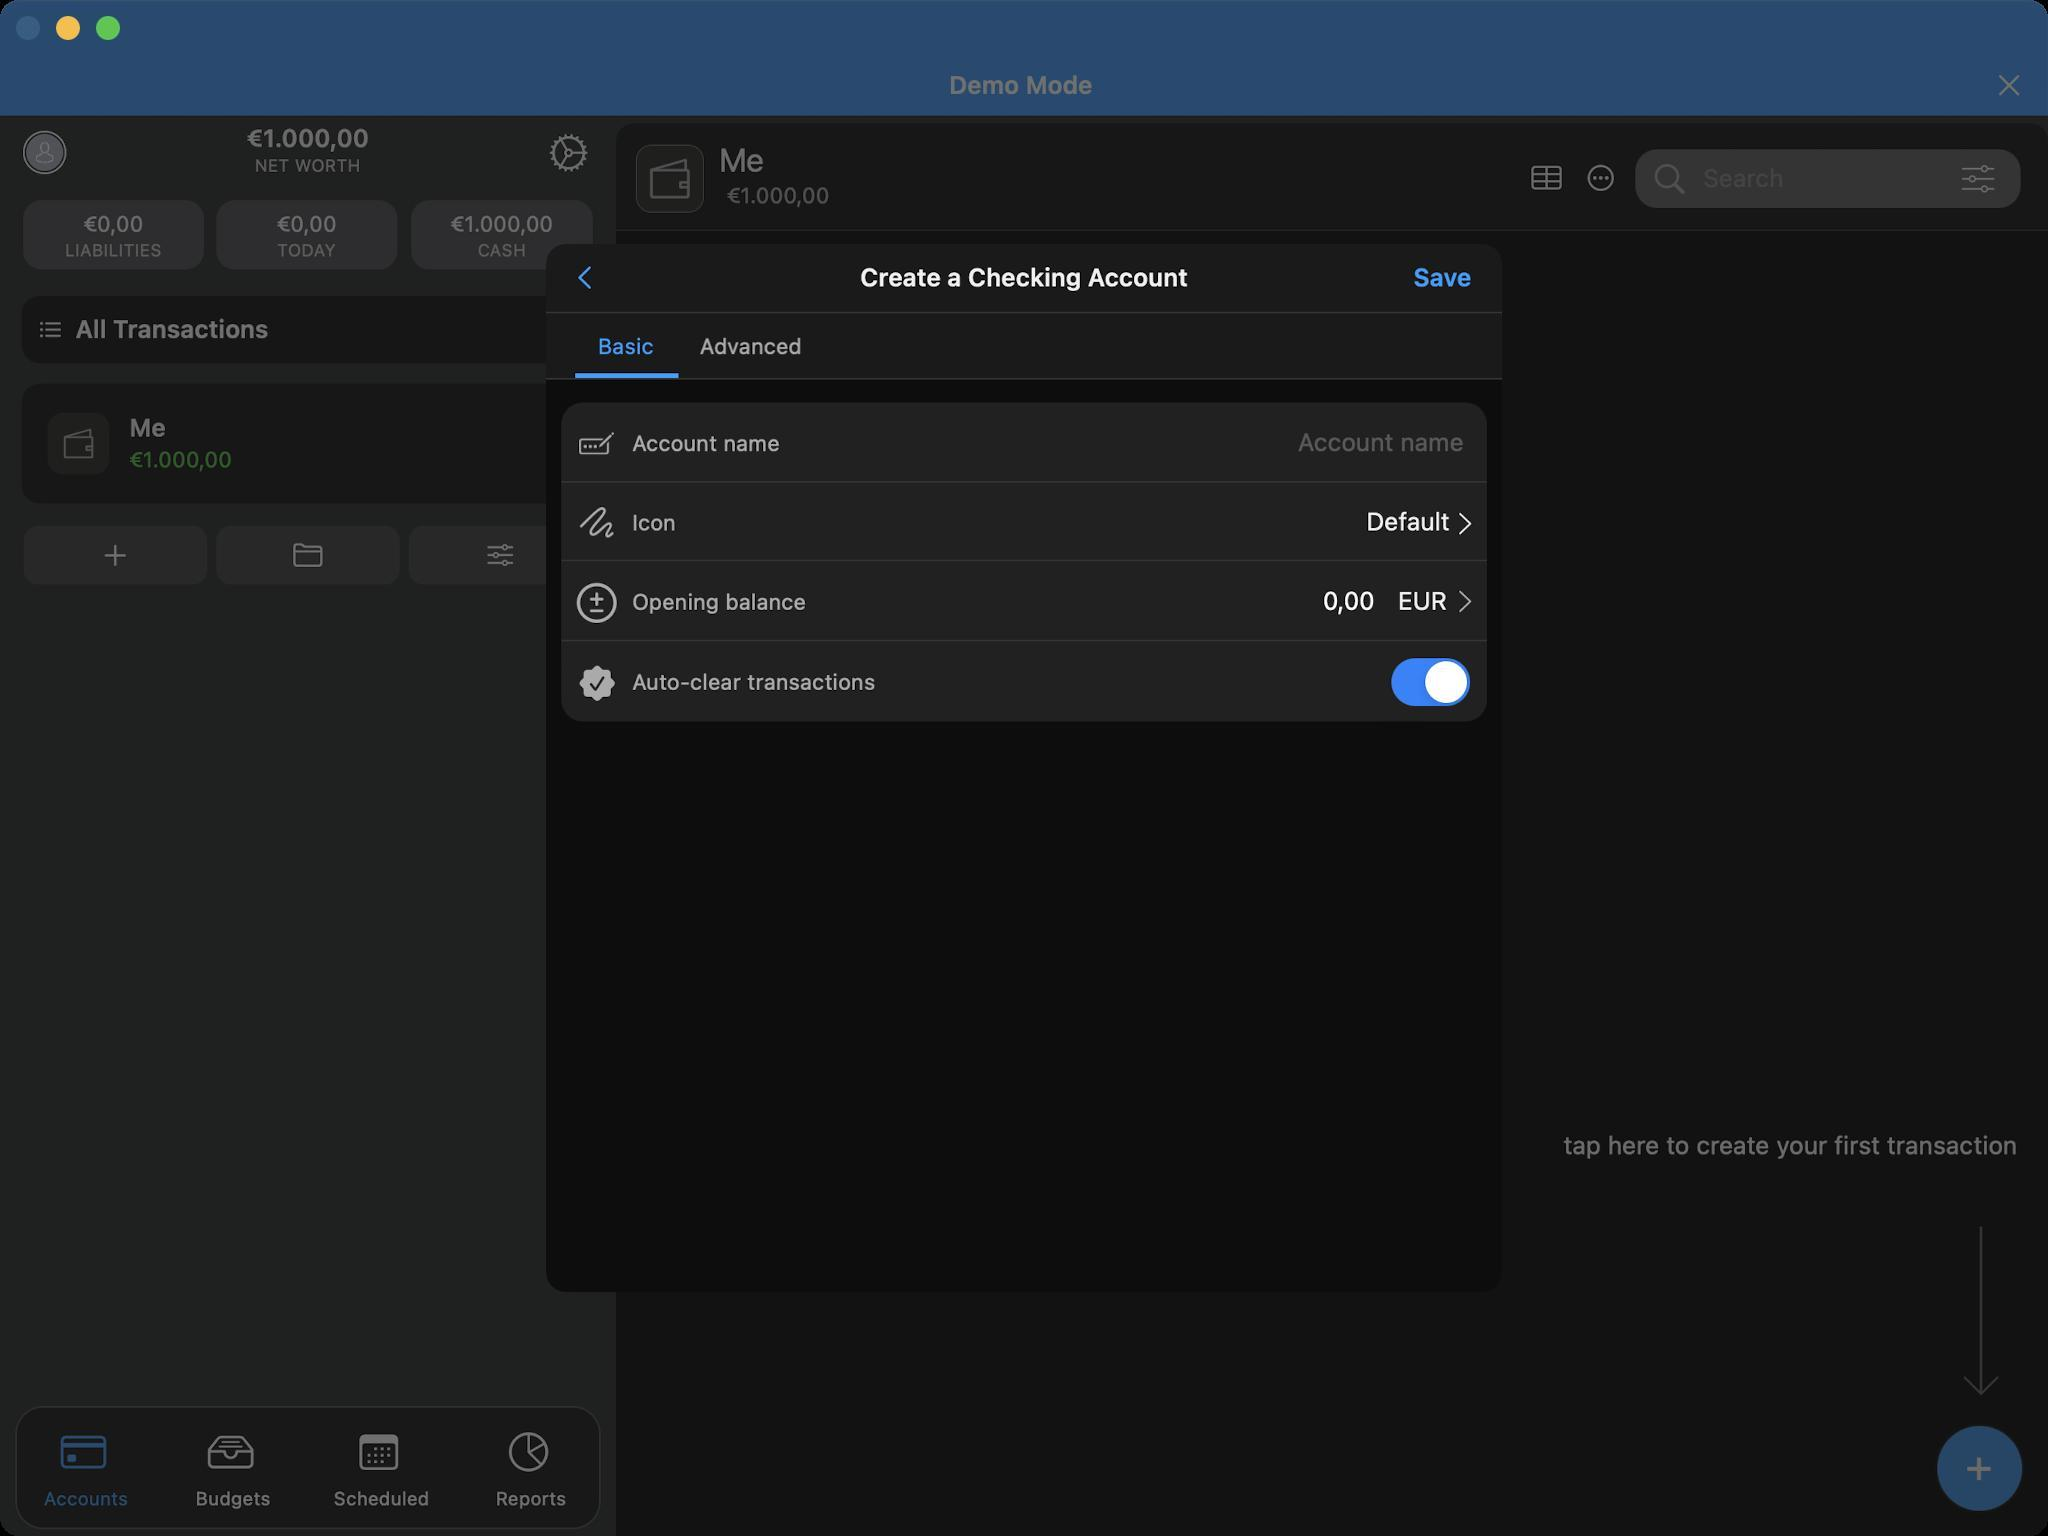
Accessibility tree:
{"name": "MoneyWiz", "role": "AXWindow", "description": null, "role_description": "standard window", "value": null, "position": "352.00;95.00", "size": "1024;768", "children": [{"name": null, "role": "AXGroup", "description": null, "role_description": "group", "value": null, "position": "0.00;0.00", "size": "1024;768", "children": [{"name": null, "role": "AXGroup", "description": null, "role_description": "group", "value": null, "position": "0.00;0.00", "size": "1024;768", "children": []}]}, {"name": null, "role": "AXButton", "description": null, "role_description": "close button", "value": null, "position": "7.00;6.00", "size": "14;16", "children": []}, {"name": null, "role": "AXButton", "description": null, "role_description": "zoom button", "value": null, "position": "47.00;6.00", "size": "14;16", "children": [{"name": null, "role": "AXGroup", "description": null, "role_description": "group", "value": null, "position": "47.00;6.00", "size": "14;16", "children": [{"name": null, "role": "AXGroup", "description": null, "role_description": "group", "value": null, "position": "47.00;6.00", "size": "14;16", "children": []}]}]}, {"name": null, "role": "AXButton", "description": null, "role_description": "minimize button", "value": null, "position": "27.00;6.00", "size": "14;16", "children": []}, {"name": null, "role": "AXSheet", "description": null, "role_description": "sheet", "value": null, "position": "273.00;122.00", "size": "478;524", "children": [{"name": null, "role": "AXGroup", "description": null, "role_description": "group", "value": null, "position": "273.00;122.00", "size": "478;524", "children": [{"name": null, "role": "AXGroup", "description": null, "role_description": "group", "value": null, "position": "273.00;122.00", "size": "478;524", "children": [{"name": null, "role": "AXGroup", "description": null, "role_description": "group", "value": null, "position": "273.00;122.00", "size": "478;524", "children": [{"name": null, "role": "AXGroup", "description": null, "role_description": "group", "value": null, "position": "273.00;122.00", "size": "478;524", "children": [{"name": null, "role": "AXButton", "description": "Back", "role_description": "button", "value": null, "position": "273.00;122.00", "size": "62;34", "children": []}, {"name": null, "role": "AXStaticText", "description": "Create a Checking Account", "role_description": "text", "value": null, "position": "350.00;122.00", "size": "324;34", "children": []}, {"name": null, "role": "AXButton", "description": "Done", "role_description": "button", "value": null, "position": "680.33;122.00", "size": "71;34", "children": []}, {"name": null, "role": "AXButton", "description": "Basic", "role_description": "button", "value": null, "position": "287.63;156.65", "size": "51;32", "children": []}, {"name": null, "role": "AXButton", "description": "Advanced", "role_description": "button", "value": null, "position": "338.57;156.65", "size": "74;32", "children": []}, {"name": null, "role": "AXStaticText", "description": "Account name", "role_description": "text", "value": null, "position": "316.12;201.31", "size": "170;40", "children": []}, {"name": null, "role": "AXTextField", "description": null, "role_description": "text field", "value": "", "position": "496.30;201.31", "size": "236;40", "children": []}, {"name": null, "role": "AXStaticText", "description": "Icon", "role_description": "text", "value": null, "position": "316.12;241.35", "size": "154;39", "children": []}, {"name": null, "role": "AXButton", "description": "Default", "role_description": "button", "value": null, "position": "498.23;241.35", "size": "227;39", "children": []}, {"name": null, "role": "AXGroup", "description": null, "role_description": "group", "value": null, "position": "280.70;280.62", "size": "463;40", "children": [{"name": null, "role": "AXButton", "description": "EUR", "role_description": "button", "value": null, "position": "698.81;280.62", "size": "45;40", "children": []}, {"name": null, "role": "AXStaticText", "description": "Opening balance", "role_description": "text", "value": null, "position": "316.12;280.62", "size": "87;40", "children": []}, {"name": null, "role": "AXTextField", "description": null, "role_description": "text field", "value": "0,00", "position": "403.90;280.62", "size": "284;40", "children": []}]}, {"name": null, "role": "AXStaticText", "description": "Auto-clear transactions", "role_description": "text", "value": null, "position": "316.12;321.05", "size": "298;39", "children": []}, {"name": null, "role": "AXCheckBox", "description": null, "role_description": "switch", "value": "1", "position": "695.73;329.13", "size": "39;24", "children": []}]}]}]}]}]}]}